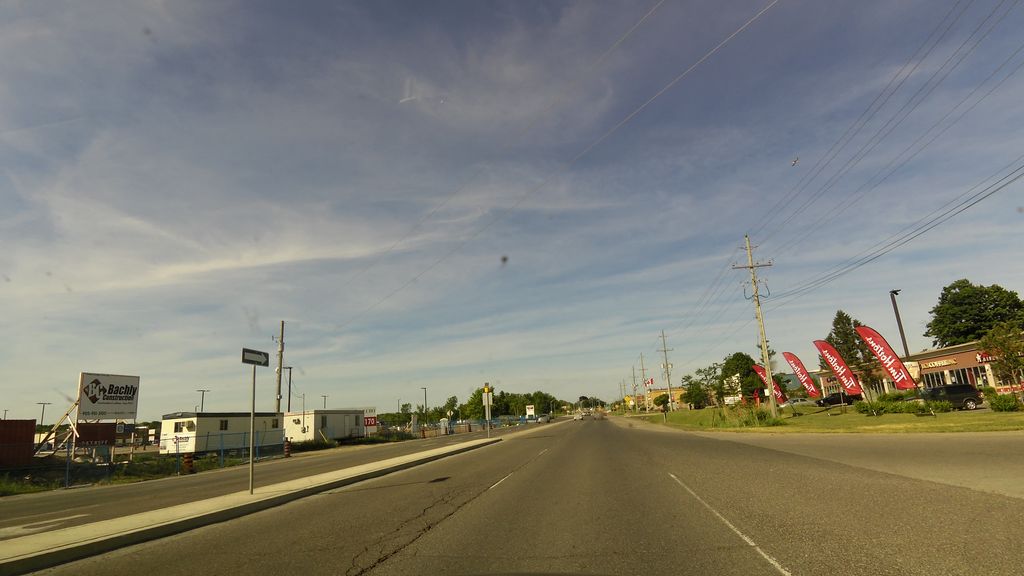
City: hamilton